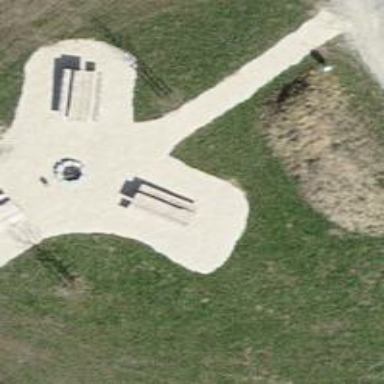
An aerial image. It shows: Picnic table located in leisure land area.